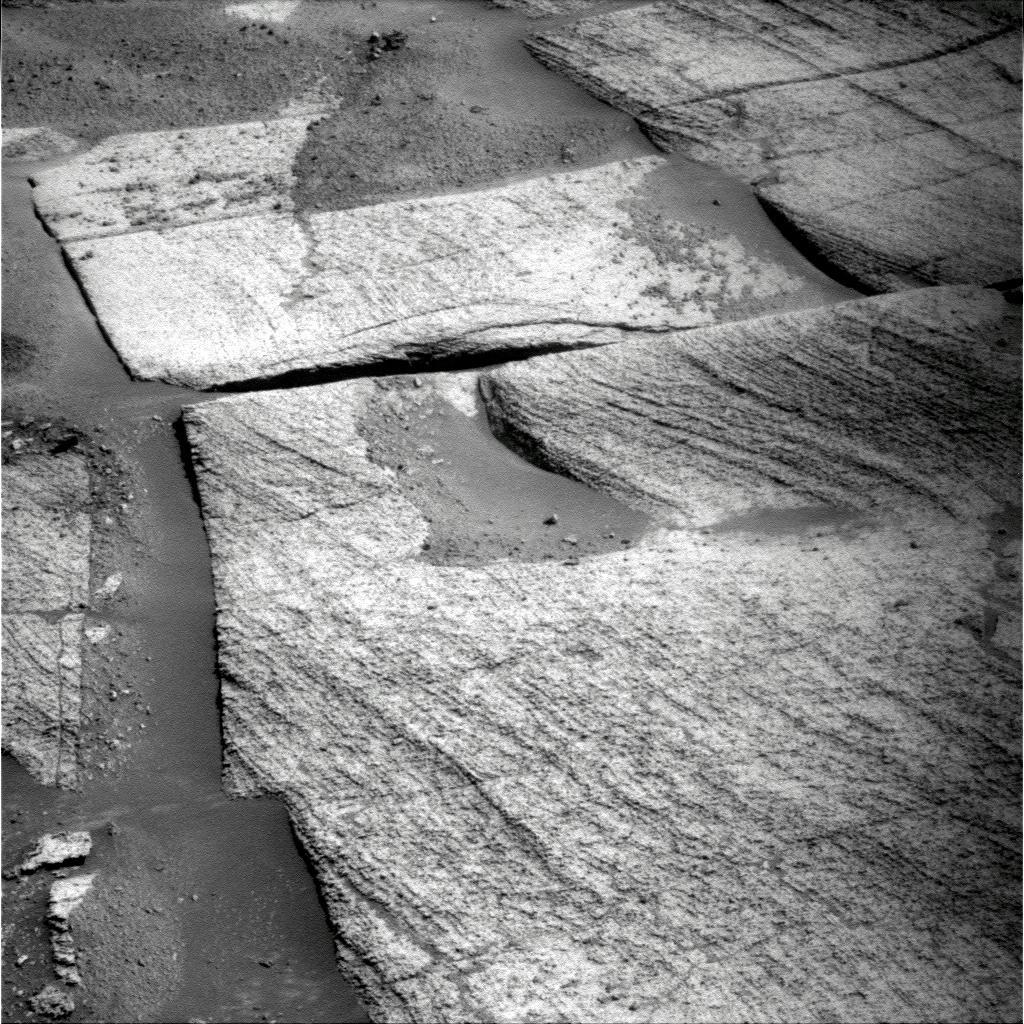
Terrain classes present: Bedrock, Gravel / Sand / Soil